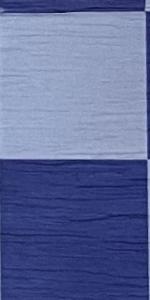
Label: Empty